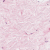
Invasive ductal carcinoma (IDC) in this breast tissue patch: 0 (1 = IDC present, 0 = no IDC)